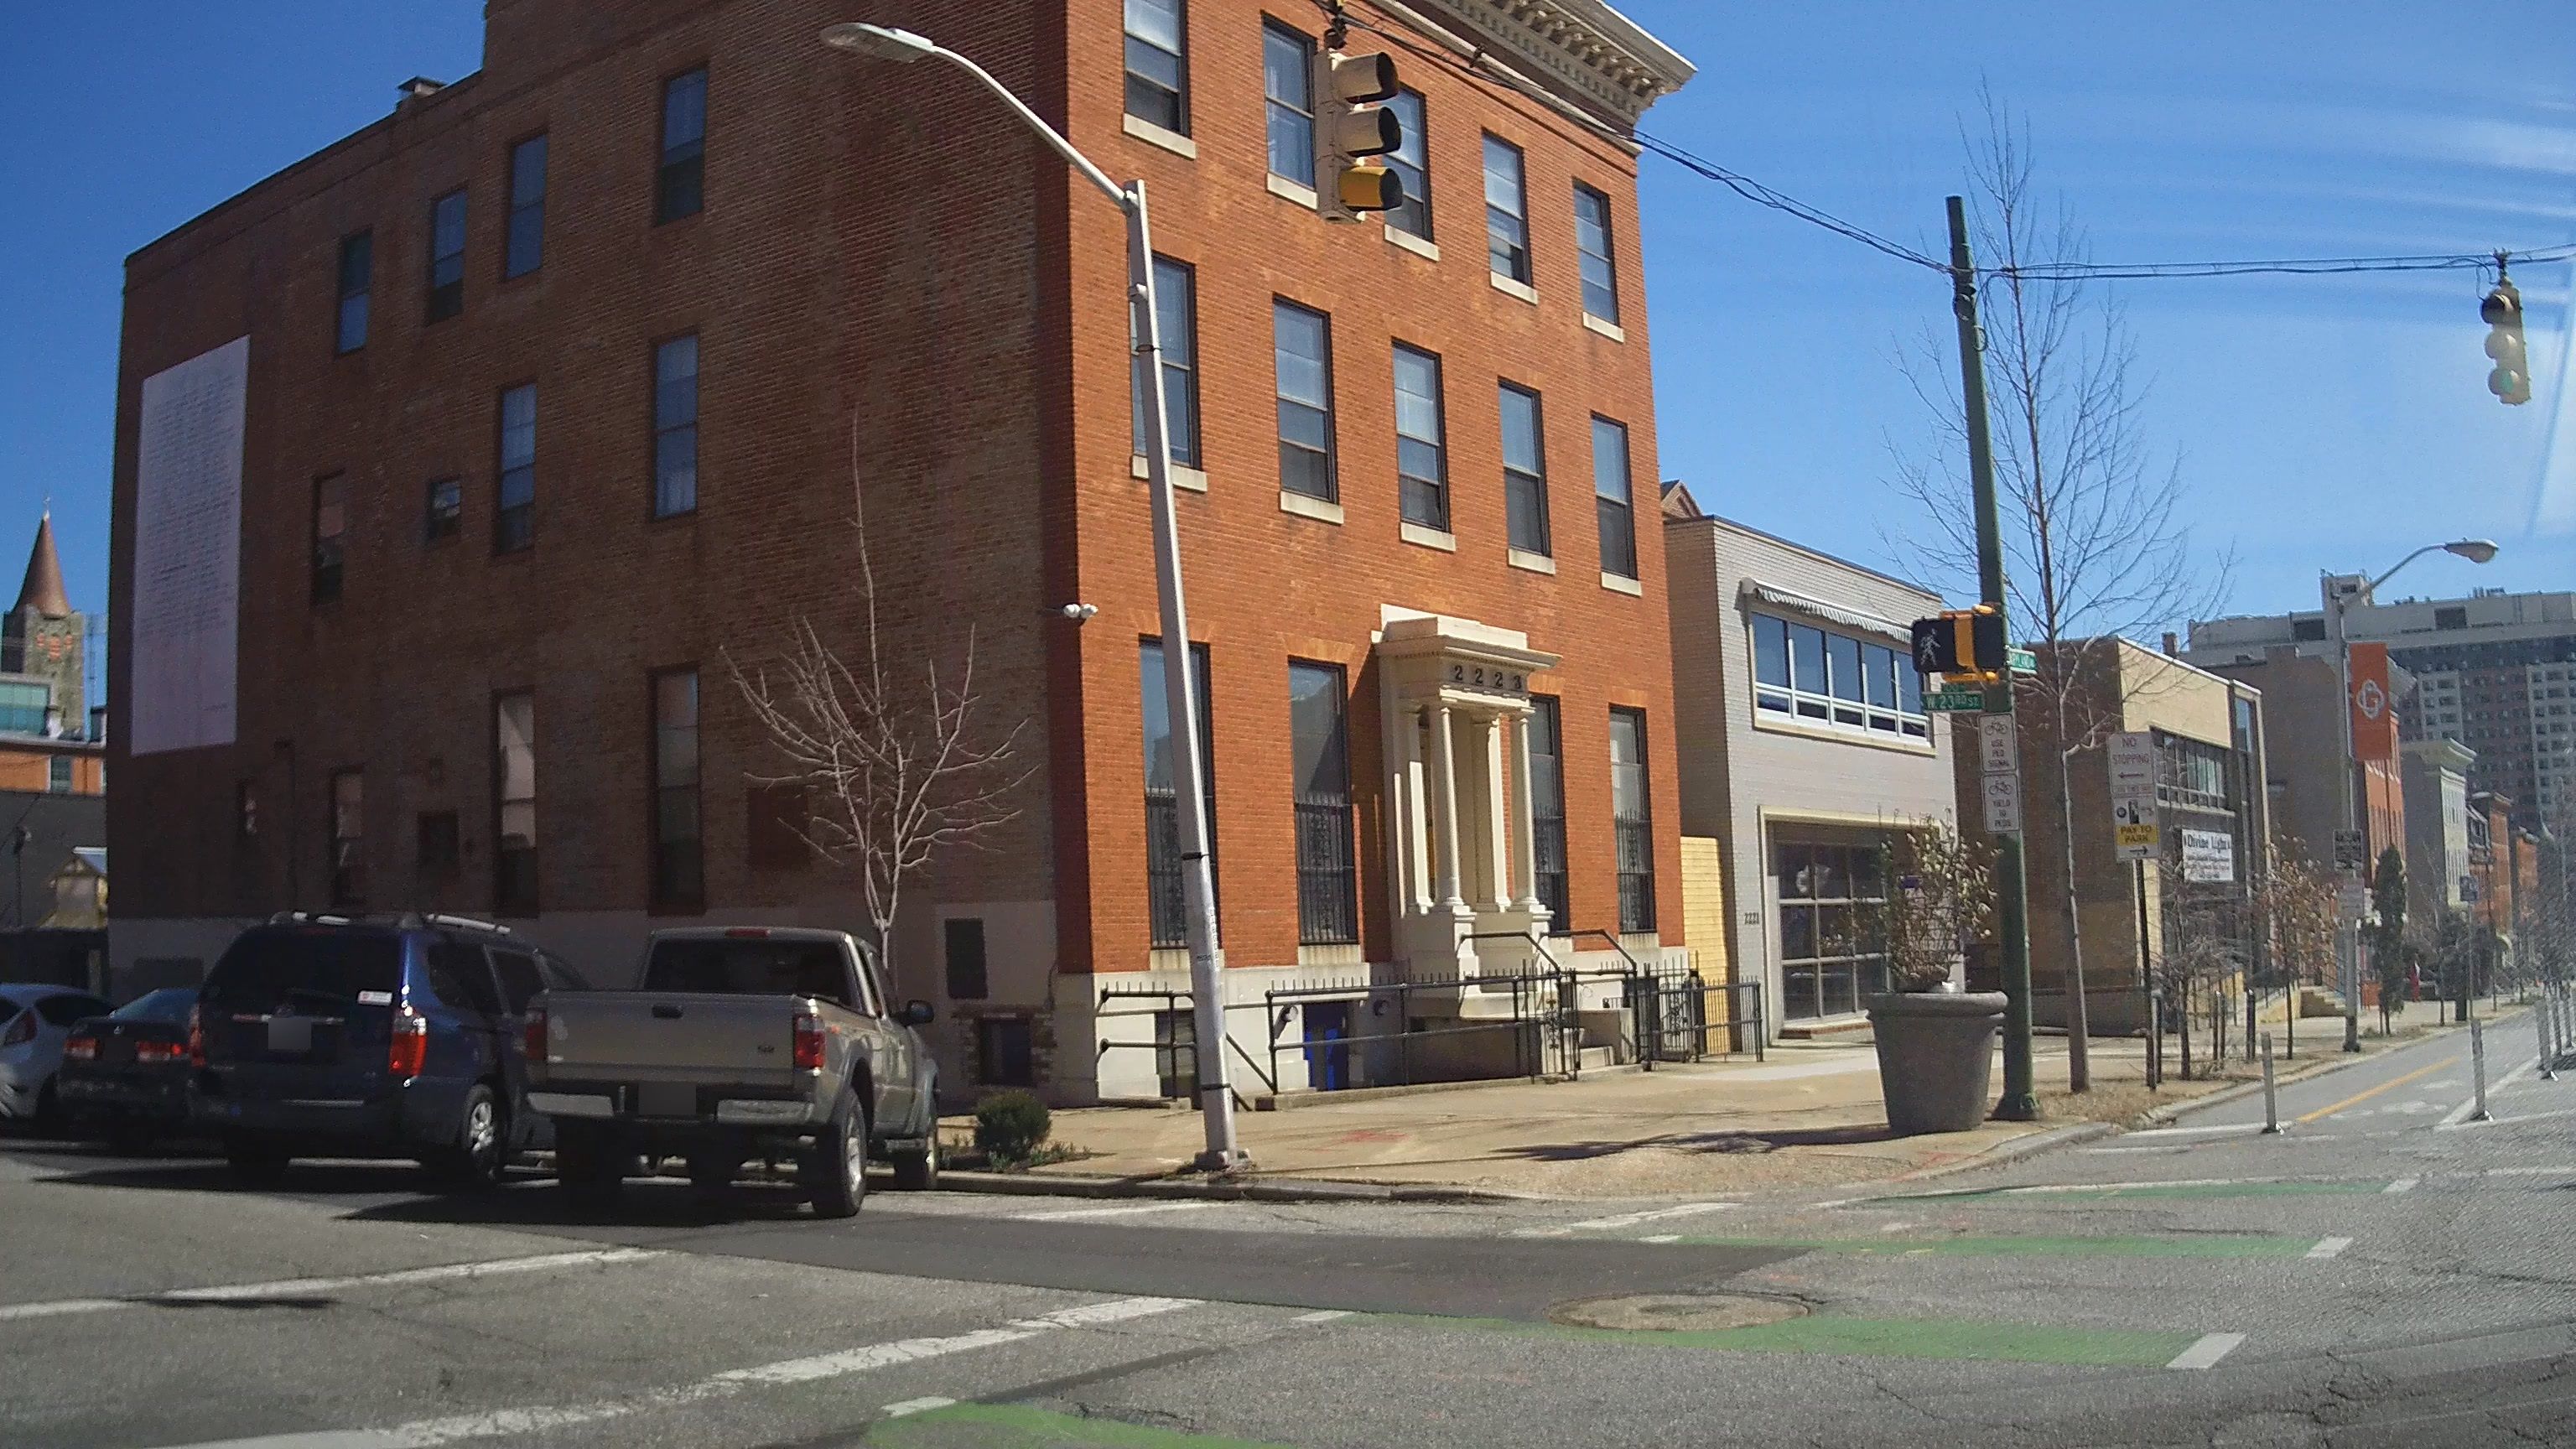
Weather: clear
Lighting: day
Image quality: good
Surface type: walking surface
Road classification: secondary
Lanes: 2
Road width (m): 2.0
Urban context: urban centre
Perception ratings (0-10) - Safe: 7.32, Lively: 8.02, Beautiful: 5.49, Boring: 2.44, Depressing: 2.99, Wealthy: 4.35